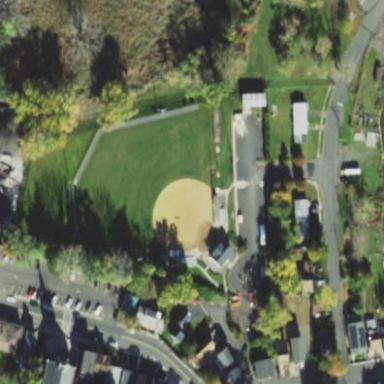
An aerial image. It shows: Softball or baseball pitch designated for leisure sports.